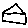
Label: house